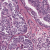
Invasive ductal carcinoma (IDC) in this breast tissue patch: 0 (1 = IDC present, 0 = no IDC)